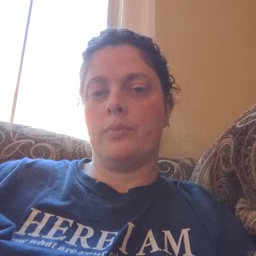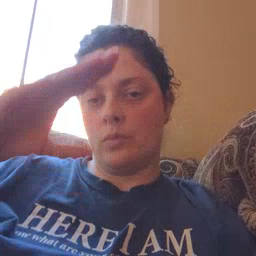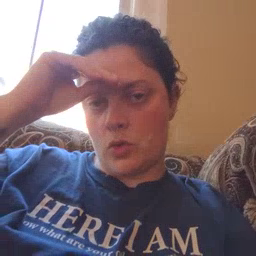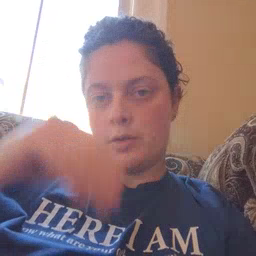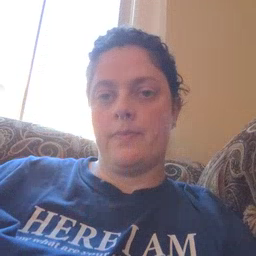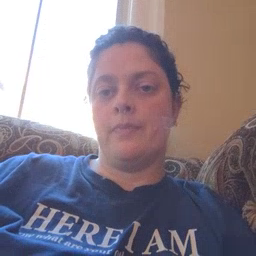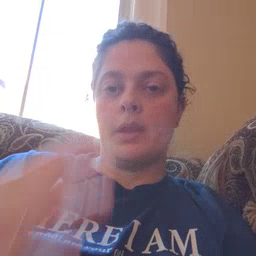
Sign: boy